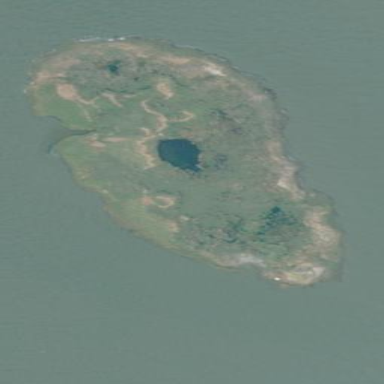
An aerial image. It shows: Islet located along the natural coastline.